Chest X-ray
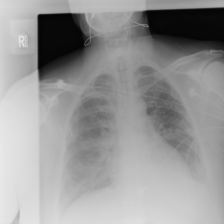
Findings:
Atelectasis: negative
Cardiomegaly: negative
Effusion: negative
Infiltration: negative
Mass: negative
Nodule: negative
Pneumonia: negative
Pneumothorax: negative
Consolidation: negative
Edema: negative
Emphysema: negative
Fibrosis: negative
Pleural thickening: negative
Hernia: negative